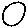
Label: circle